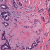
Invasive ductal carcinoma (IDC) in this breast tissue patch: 1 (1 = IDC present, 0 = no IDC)